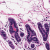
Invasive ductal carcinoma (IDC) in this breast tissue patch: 0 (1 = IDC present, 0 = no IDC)